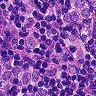
Metastatic tissue present: yes